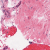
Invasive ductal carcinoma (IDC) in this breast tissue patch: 0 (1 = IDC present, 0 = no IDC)